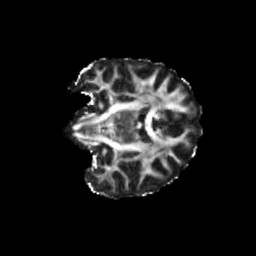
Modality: FA
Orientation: coronal
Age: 68
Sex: female
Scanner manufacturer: siemens
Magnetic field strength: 3 T
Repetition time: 3.23 s
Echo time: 0.0892 s